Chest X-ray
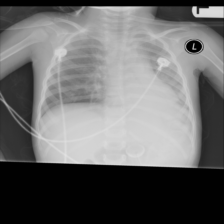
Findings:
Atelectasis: positive
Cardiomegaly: negative
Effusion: negative
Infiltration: negative
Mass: negative
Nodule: negative
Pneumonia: negative
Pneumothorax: negative
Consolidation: negative
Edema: negative
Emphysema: negative
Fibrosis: negative
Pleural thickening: negative
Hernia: negative